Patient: sex F, age 68
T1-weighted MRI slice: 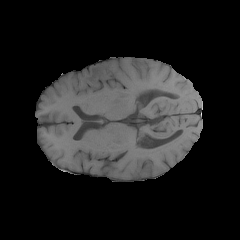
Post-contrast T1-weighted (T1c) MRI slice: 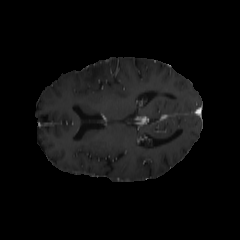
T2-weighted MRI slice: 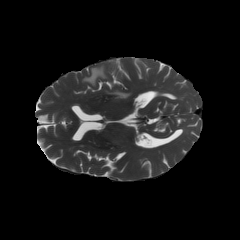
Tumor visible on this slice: yes
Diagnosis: Glioblastoma, IDH-wildtype
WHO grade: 4